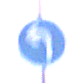
Verkehrszeichen: VorgeschriebeneFahrtrichtungLinks
Umgebung: Outdoor, Urban
Tageszeit: SunriseSunset
Wetter: Clear
Licht: Natural
Jahreszeit: NotSpecified
Kontrast: MediumContrast